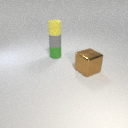
small yellow rubber cylinder above small gray rubber cylinder